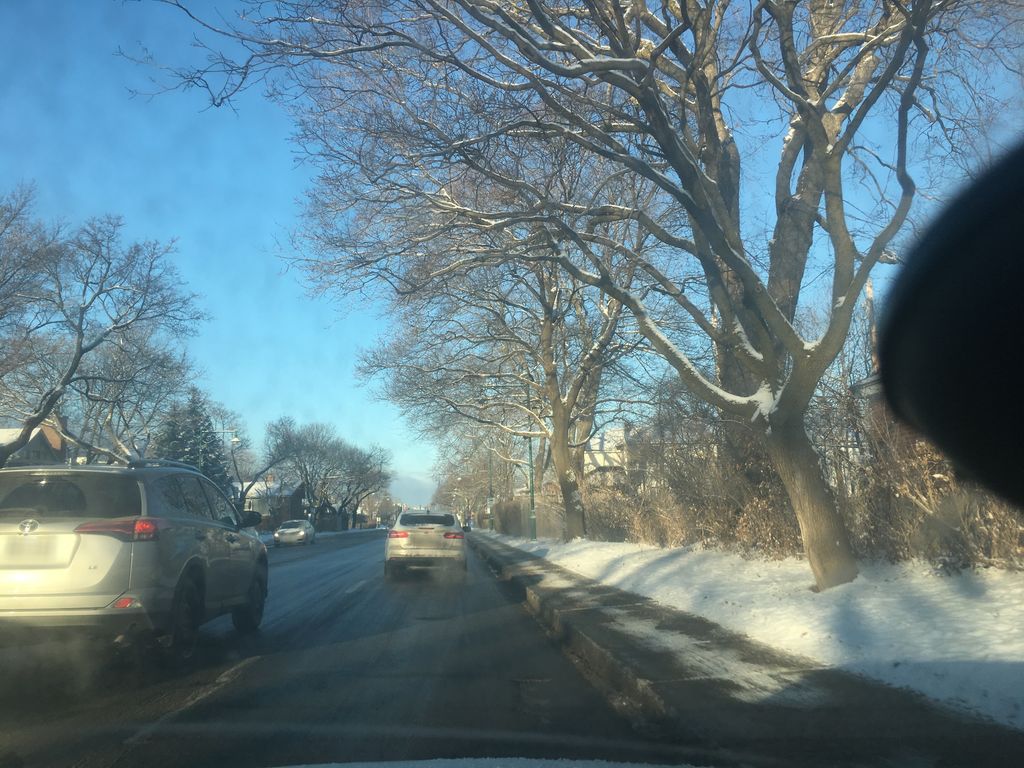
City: montreal